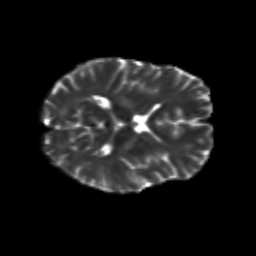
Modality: T2w
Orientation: axial
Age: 25
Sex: female
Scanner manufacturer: siemens
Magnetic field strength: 3 T
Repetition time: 3.5 s
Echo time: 0.125 s